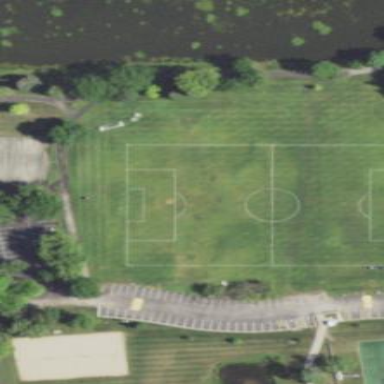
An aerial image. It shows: Soccer pitch designated for leisure and sports activities.